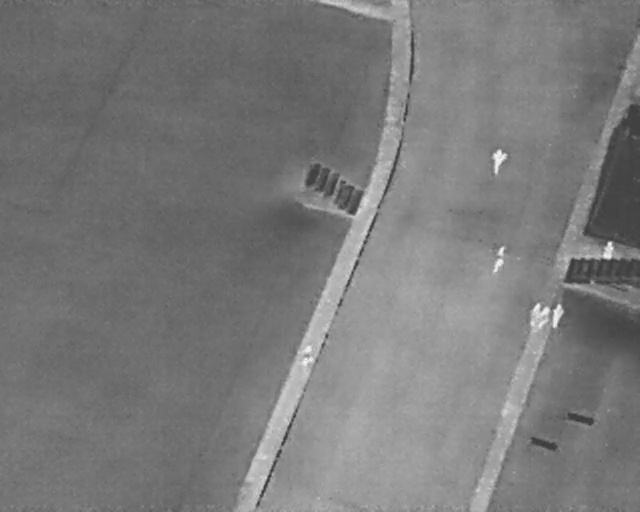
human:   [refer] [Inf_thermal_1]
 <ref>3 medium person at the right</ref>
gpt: <box>[[93, 47, 97, 50, 5], [80, 60, 85, 62, 11], [83, 60, 86, 63, 14]]</box>

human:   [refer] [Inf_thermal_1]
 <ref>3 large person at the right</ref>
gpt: <box>[[75, 29, 80, 33, 4], [75, 49, 80, 51, 14], [84, 60, 89, 62, 9]]</box>